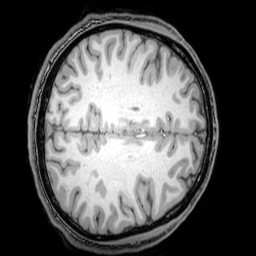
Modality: T1w
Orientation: axial
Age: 22
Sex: male
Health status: healthy
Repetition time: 0.081 s
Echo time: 0.037 s